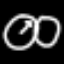
Label: clock